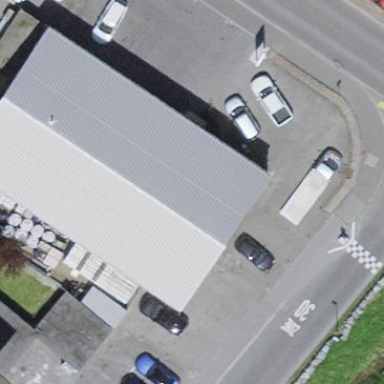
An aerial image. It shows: Building housing car repair shop.